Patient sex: F
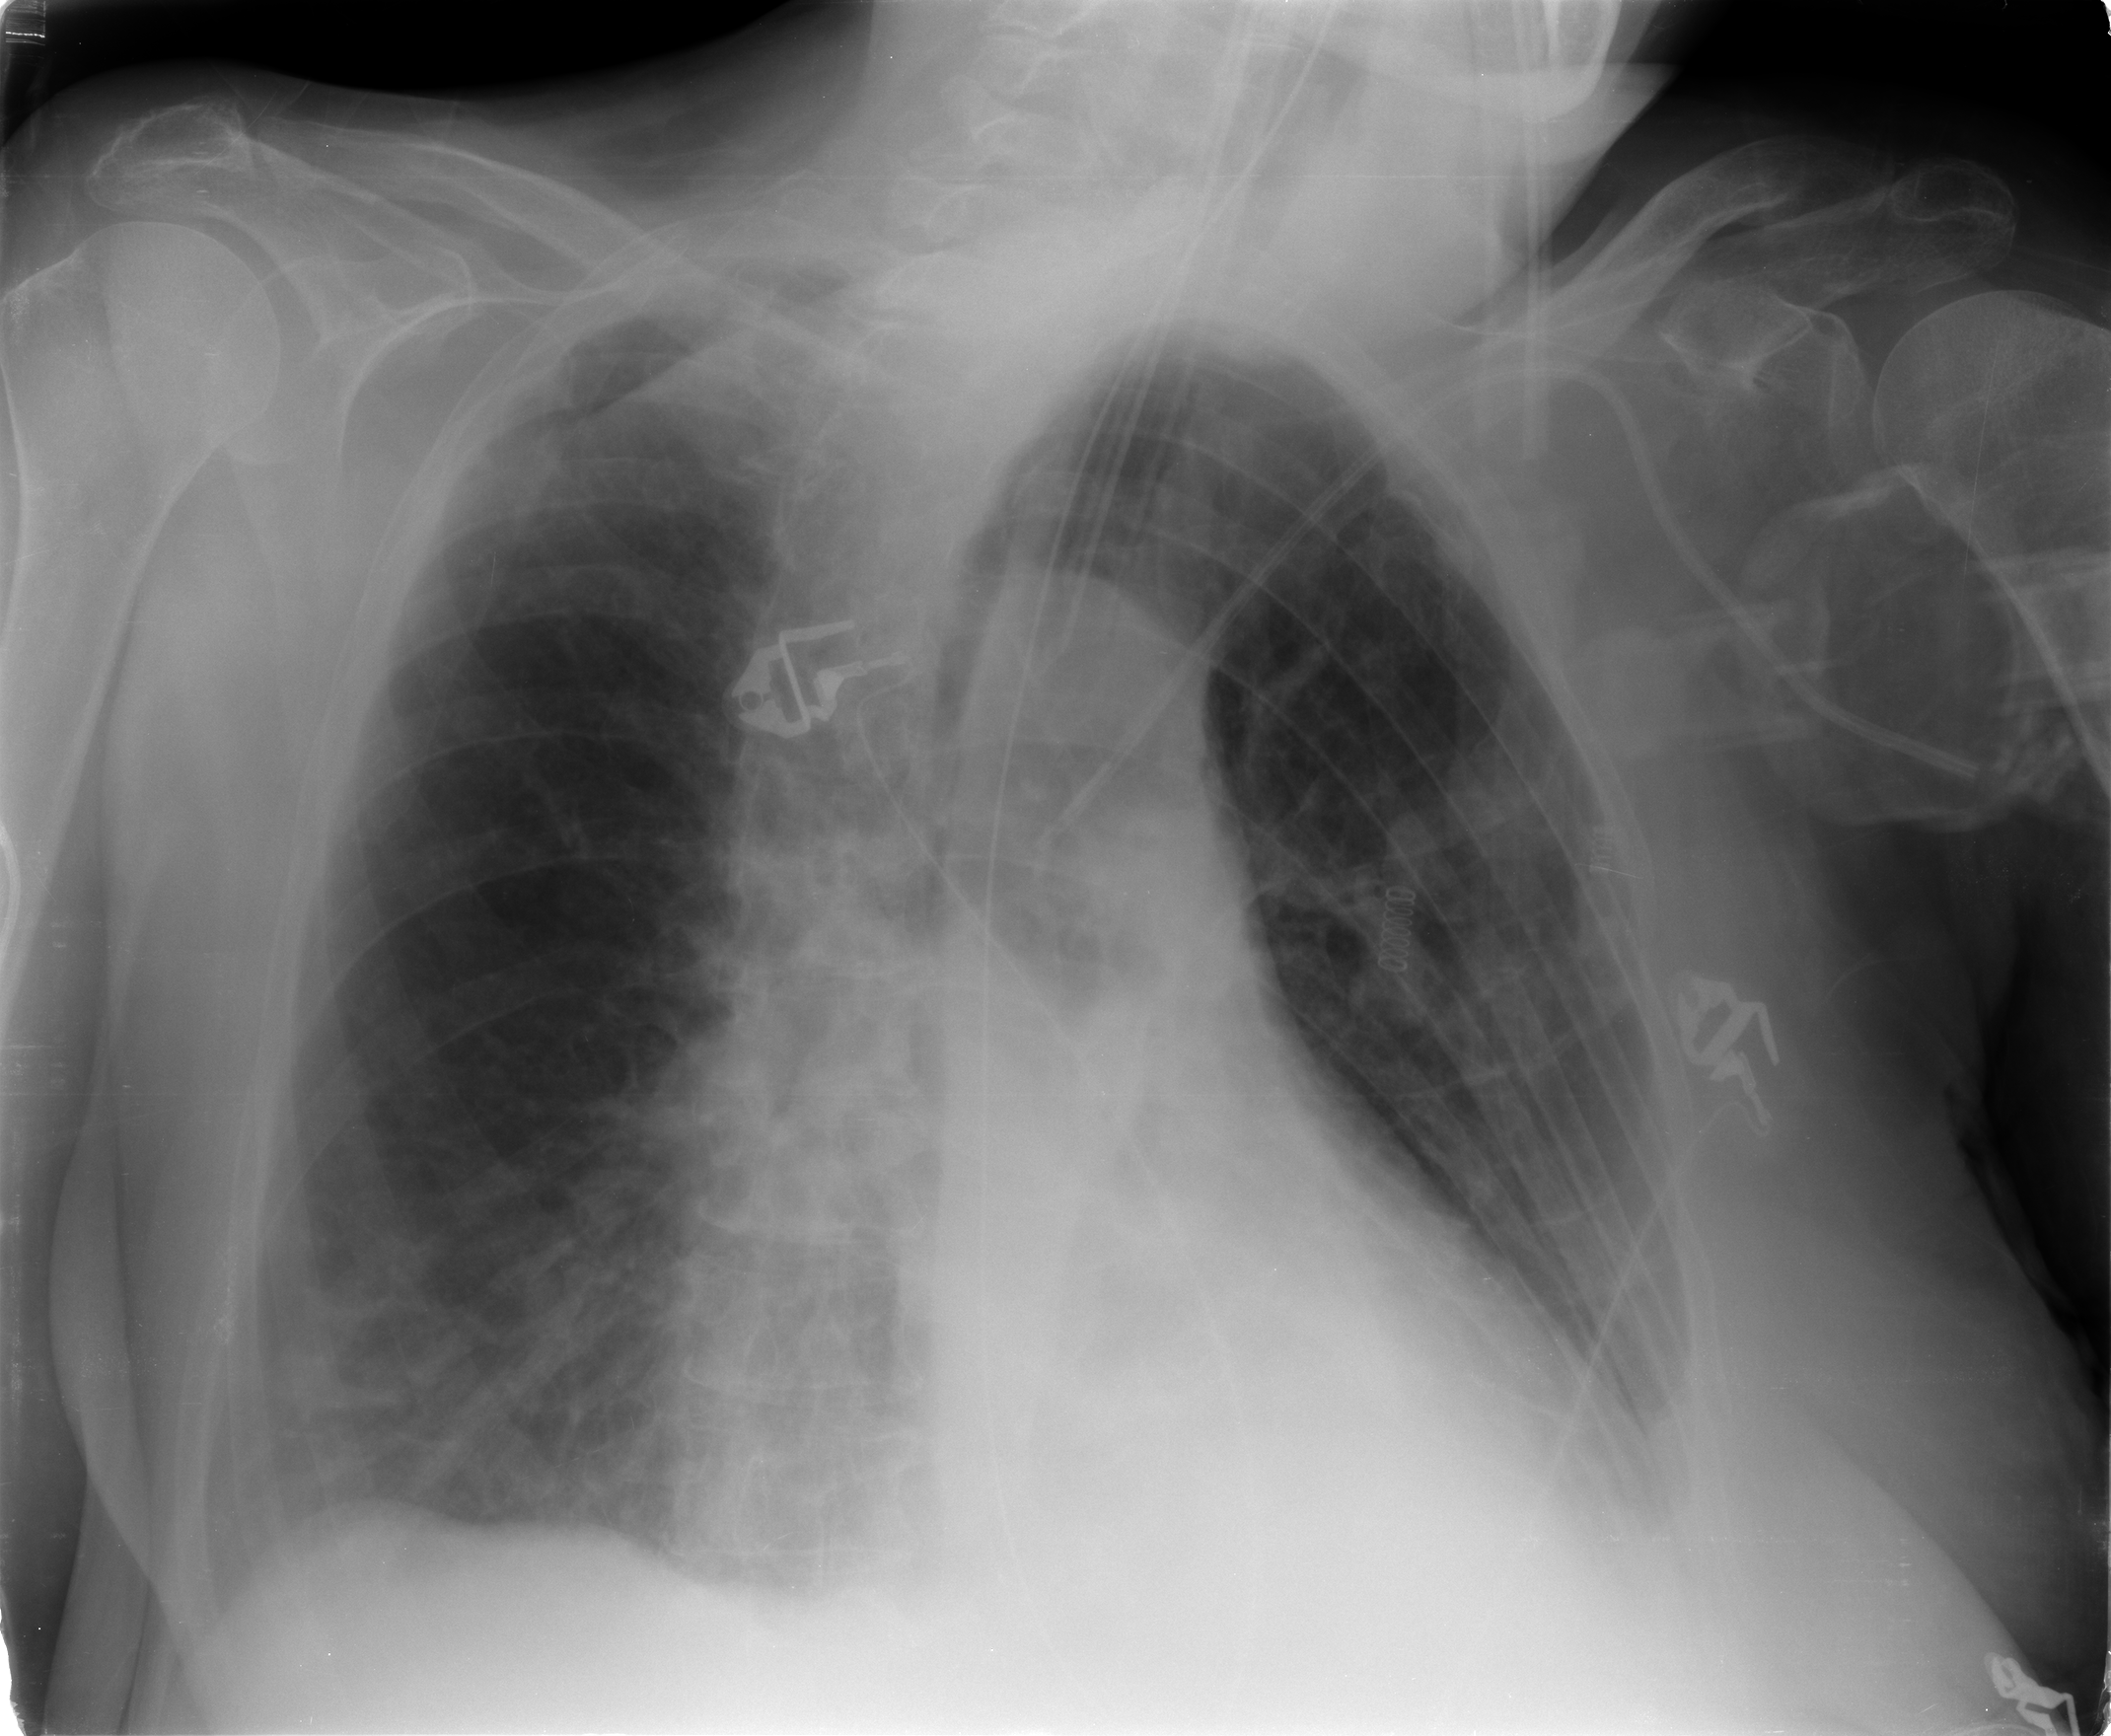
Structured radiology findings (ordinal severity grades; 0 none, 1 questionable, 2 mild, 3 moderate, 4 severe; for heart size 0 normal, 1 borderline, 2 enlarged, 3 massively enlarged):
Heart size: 0
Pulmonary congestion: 0
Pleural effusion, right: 1
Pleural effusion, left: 2
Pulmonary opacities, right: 0
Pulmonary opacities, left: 0
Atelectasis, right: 2
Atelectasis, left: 2